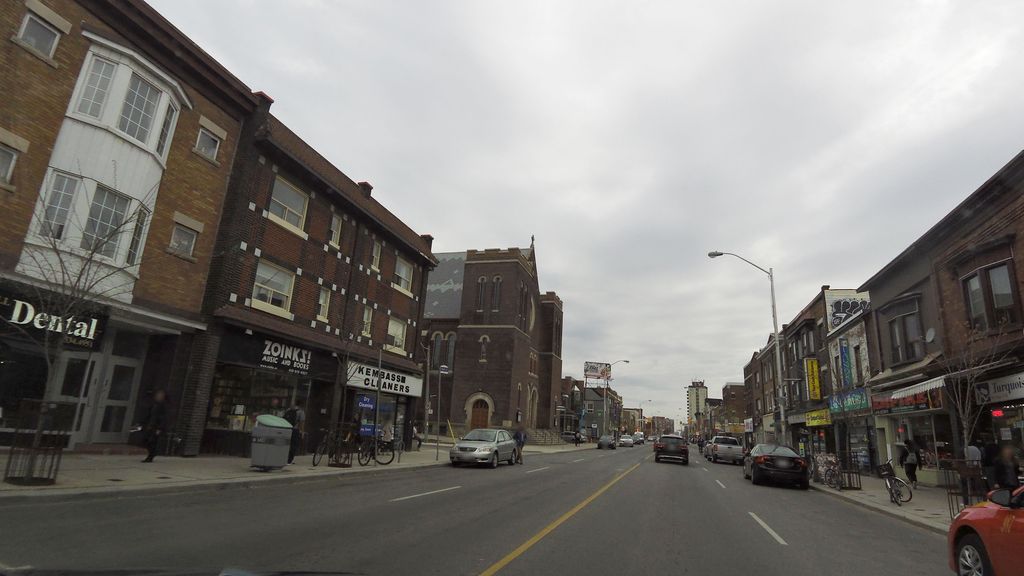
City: toronto